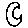
Label: moon